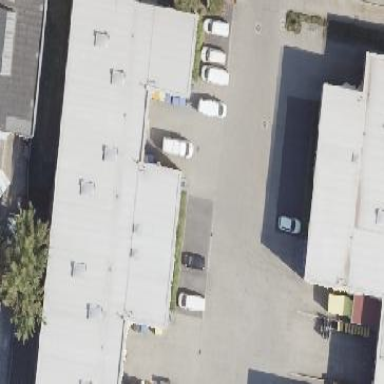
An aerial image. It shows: Commercial building.